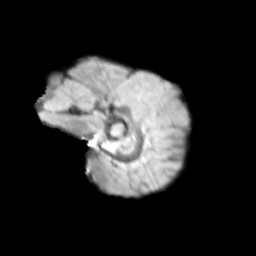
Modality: T2w
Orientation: sagittal
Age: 11
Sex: male
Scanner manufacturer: siemens
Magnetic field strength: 3 T
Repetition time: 3.8 s
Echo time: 0.07 s